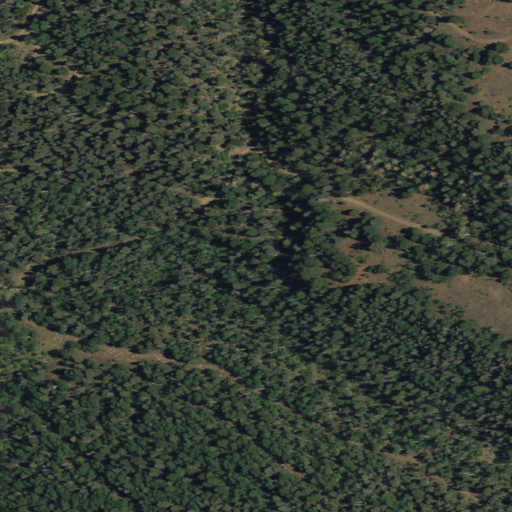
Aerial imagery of valley in New Mexico named Osha Canyon containing evergreen forest, mixed forest, and shrub